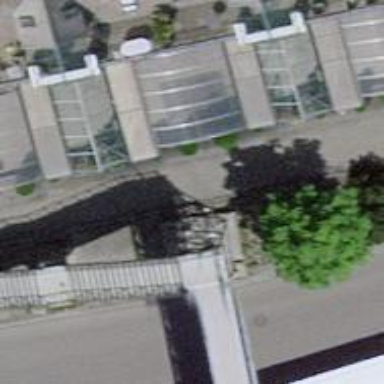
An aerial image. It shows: Bridge with steps for pedestrians.